Question: So I've developed a small web application using php and mysql, and in the registration form of (patients) I've made some input type texts which work really fine when i call them for update they display in the forms. But the Detajet Field is not exporting to the field from database.
code for the form:
'''
<textarea type="text"
name="detajet"
value="<?= $detajet; ?>"
class="form-control"
placeholder="Detajet"
rows="8"></textarea>
'''
PHP CODE:
'''
if(isset($_GET['edit'])){
$id=$_GET['edit'];
$query="SELECT * FROM crud WHERE id=?";
$stmt=$conn->prepare($query);
$stmt->bind_param("i",$id);
$stmt->execute();
$result=$stmt->get_result();
$row=$result->fetch_assoc();
$id=$row['id'];
$name=$row['name'];
$mosha=$row['mosha'];
$phone=$row['phone'];
$sherbimi=$row['sherbimi'];
$pagesa=$row['pagesa'];
$detajet=$row['detajet'];
$photo=$row['photo'];
$update=true;
}
'''
I need help to get textarea variable to export it in the forms for the update.
I've tried the same method as: <input type="text"
But this form has to be multiline is input type text is only single line but I need to write longer paragraph for the detajet field so that's the reason i used textarea and not text.
Image:
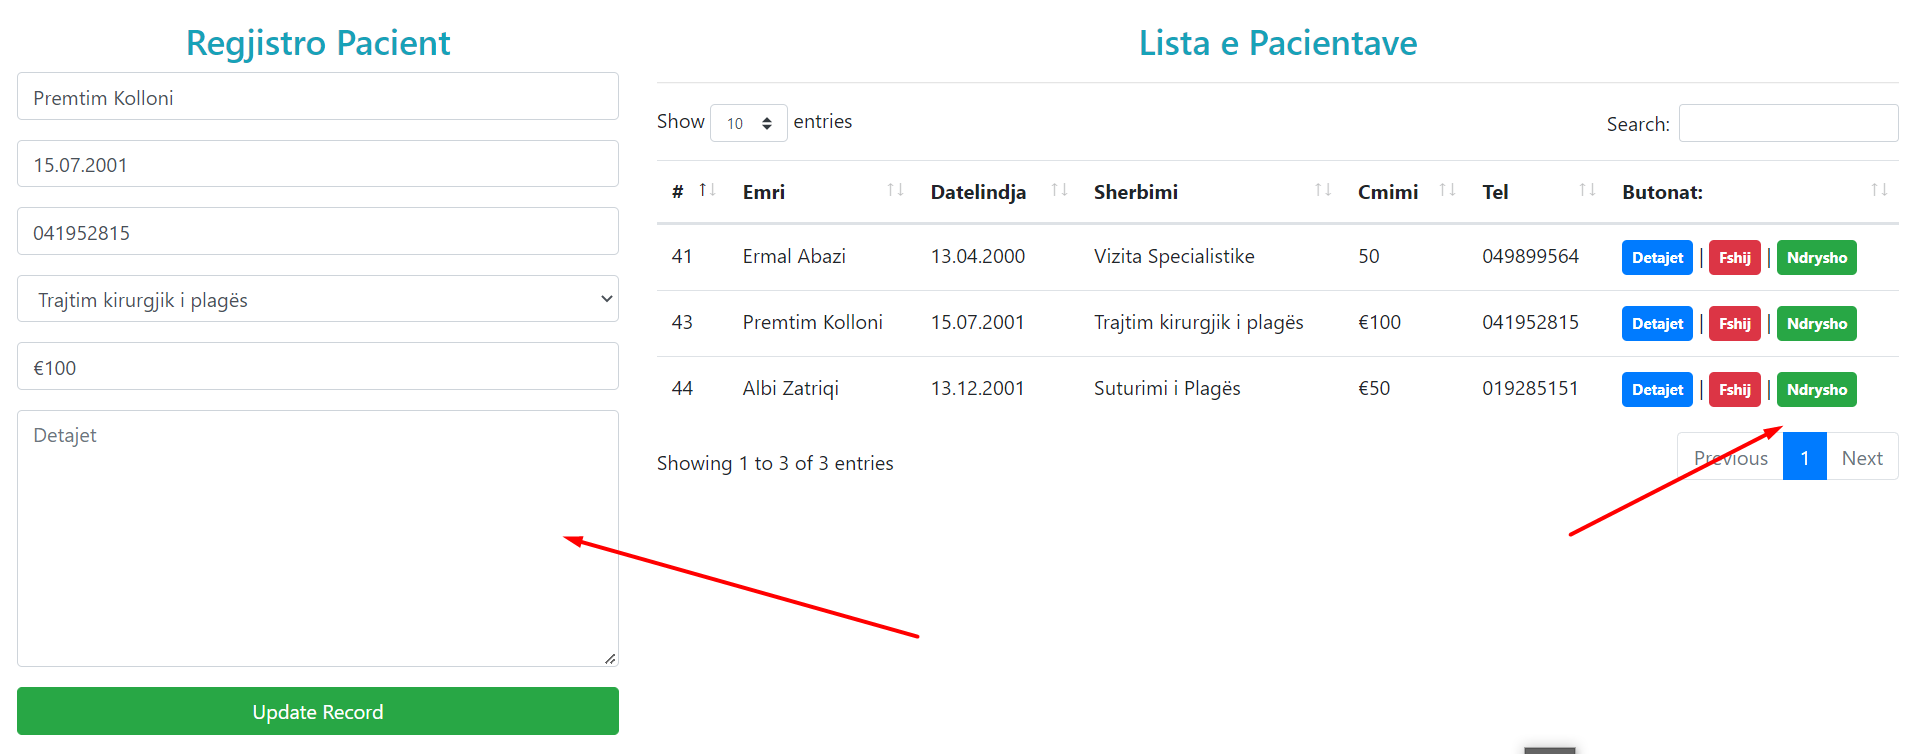
Answer: For value in textarea, it should be enclosed between '<textarea .... >' and '</textarea>'
Hence change
'''
<textarea type="text" name="detajet" value="<?= $detajet; ?>"
class="form-control" placeholder="Detajet"
rows="8"></textarea>
'''
to
'''
<textarea type="text" name="detajet"
class="form-control" placeholder="Detajet"
rows="8"><?php echo $detajet; ?></textarea>
'''